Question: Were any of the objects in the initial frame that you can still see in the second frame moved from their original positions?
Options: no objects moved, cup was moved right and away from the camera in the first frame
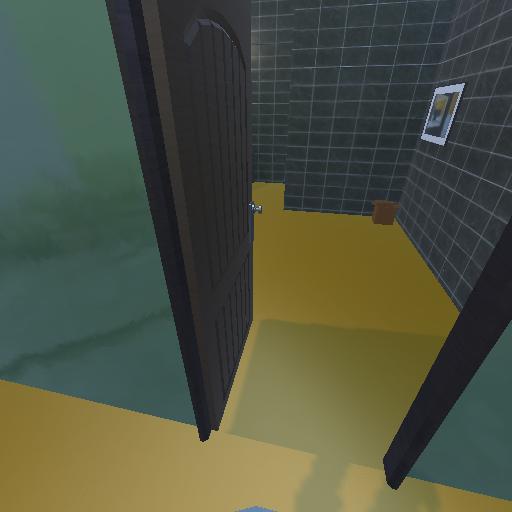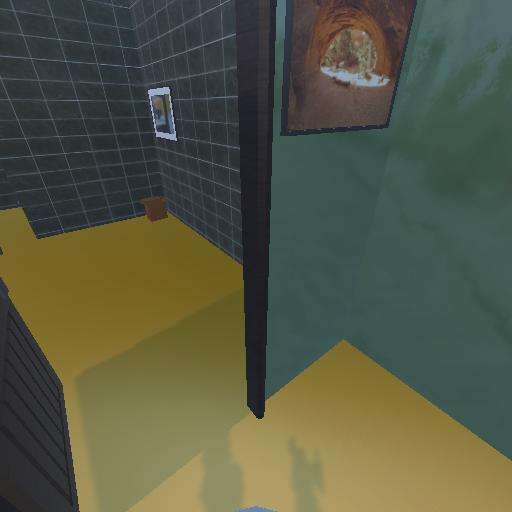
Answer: no objects moved